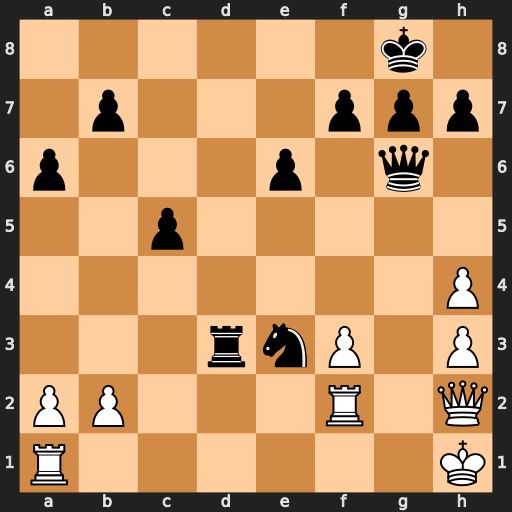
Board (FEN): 6k1/1p3ppp/p3p1q1/2p5/7P/3rnP1P/PP3R1Q/R6K
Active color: w
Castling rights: -
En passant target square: -
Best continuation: Qb8+ Rd8 Qxd8#